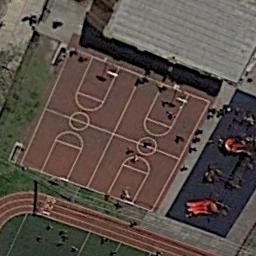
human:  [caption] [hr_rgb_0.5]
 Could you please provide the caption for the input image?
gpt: Two basketball courts next to a playground and some recreational facilities beside .

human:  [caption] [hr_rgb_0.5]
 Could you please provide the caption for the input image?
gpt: There are two basketball courts next to a playground .

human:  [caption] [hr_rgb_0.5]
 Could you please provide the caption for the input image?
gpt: The runway,Basketball courts and other facilities are next to the buildings .

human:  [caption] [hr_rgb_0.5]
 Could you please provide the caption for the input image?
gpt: A group of people are walking towards the basketball court .

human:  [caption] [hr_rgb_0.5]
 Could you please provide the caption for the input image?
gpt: The track is next to two basketball courts .